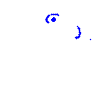
Particle: proton